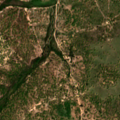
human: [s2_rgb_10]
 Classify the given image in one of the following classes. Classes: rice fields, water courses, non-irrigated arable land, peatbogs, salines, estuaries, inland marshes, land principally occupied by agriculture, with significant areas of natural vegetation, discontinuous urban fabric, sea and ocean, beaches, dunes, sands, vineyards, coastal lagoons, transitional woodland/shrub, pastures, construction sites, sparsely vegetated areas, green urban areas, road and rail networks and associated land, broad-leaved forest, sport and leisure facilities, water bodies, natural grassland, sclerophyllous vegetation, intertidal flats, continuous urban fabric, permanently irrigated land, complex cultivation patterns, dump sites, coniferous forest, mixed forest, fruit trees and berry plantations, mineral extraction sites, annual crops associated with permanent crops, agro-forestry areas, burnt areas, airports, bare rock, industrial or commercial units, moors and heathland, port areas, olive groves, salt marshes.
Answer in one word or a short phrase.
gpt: continuous urban fabric